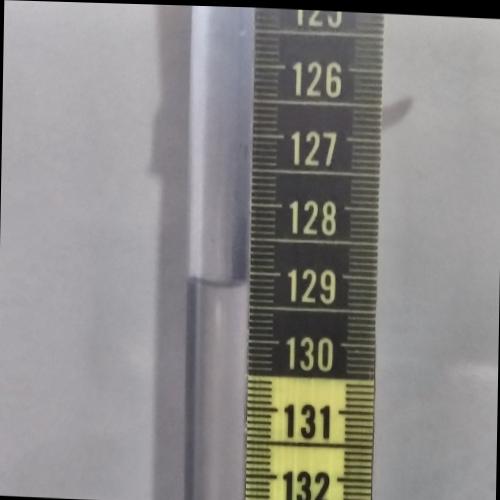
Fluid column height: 129.2 cm